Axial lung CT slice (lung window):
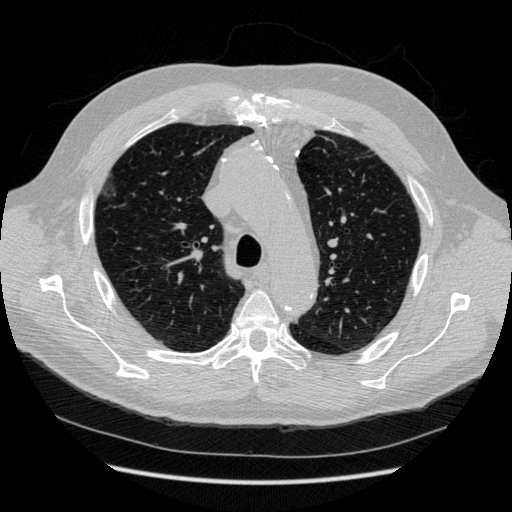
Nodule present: yes
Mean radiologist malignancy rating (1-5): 3